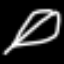
Label: leaf